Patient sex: M
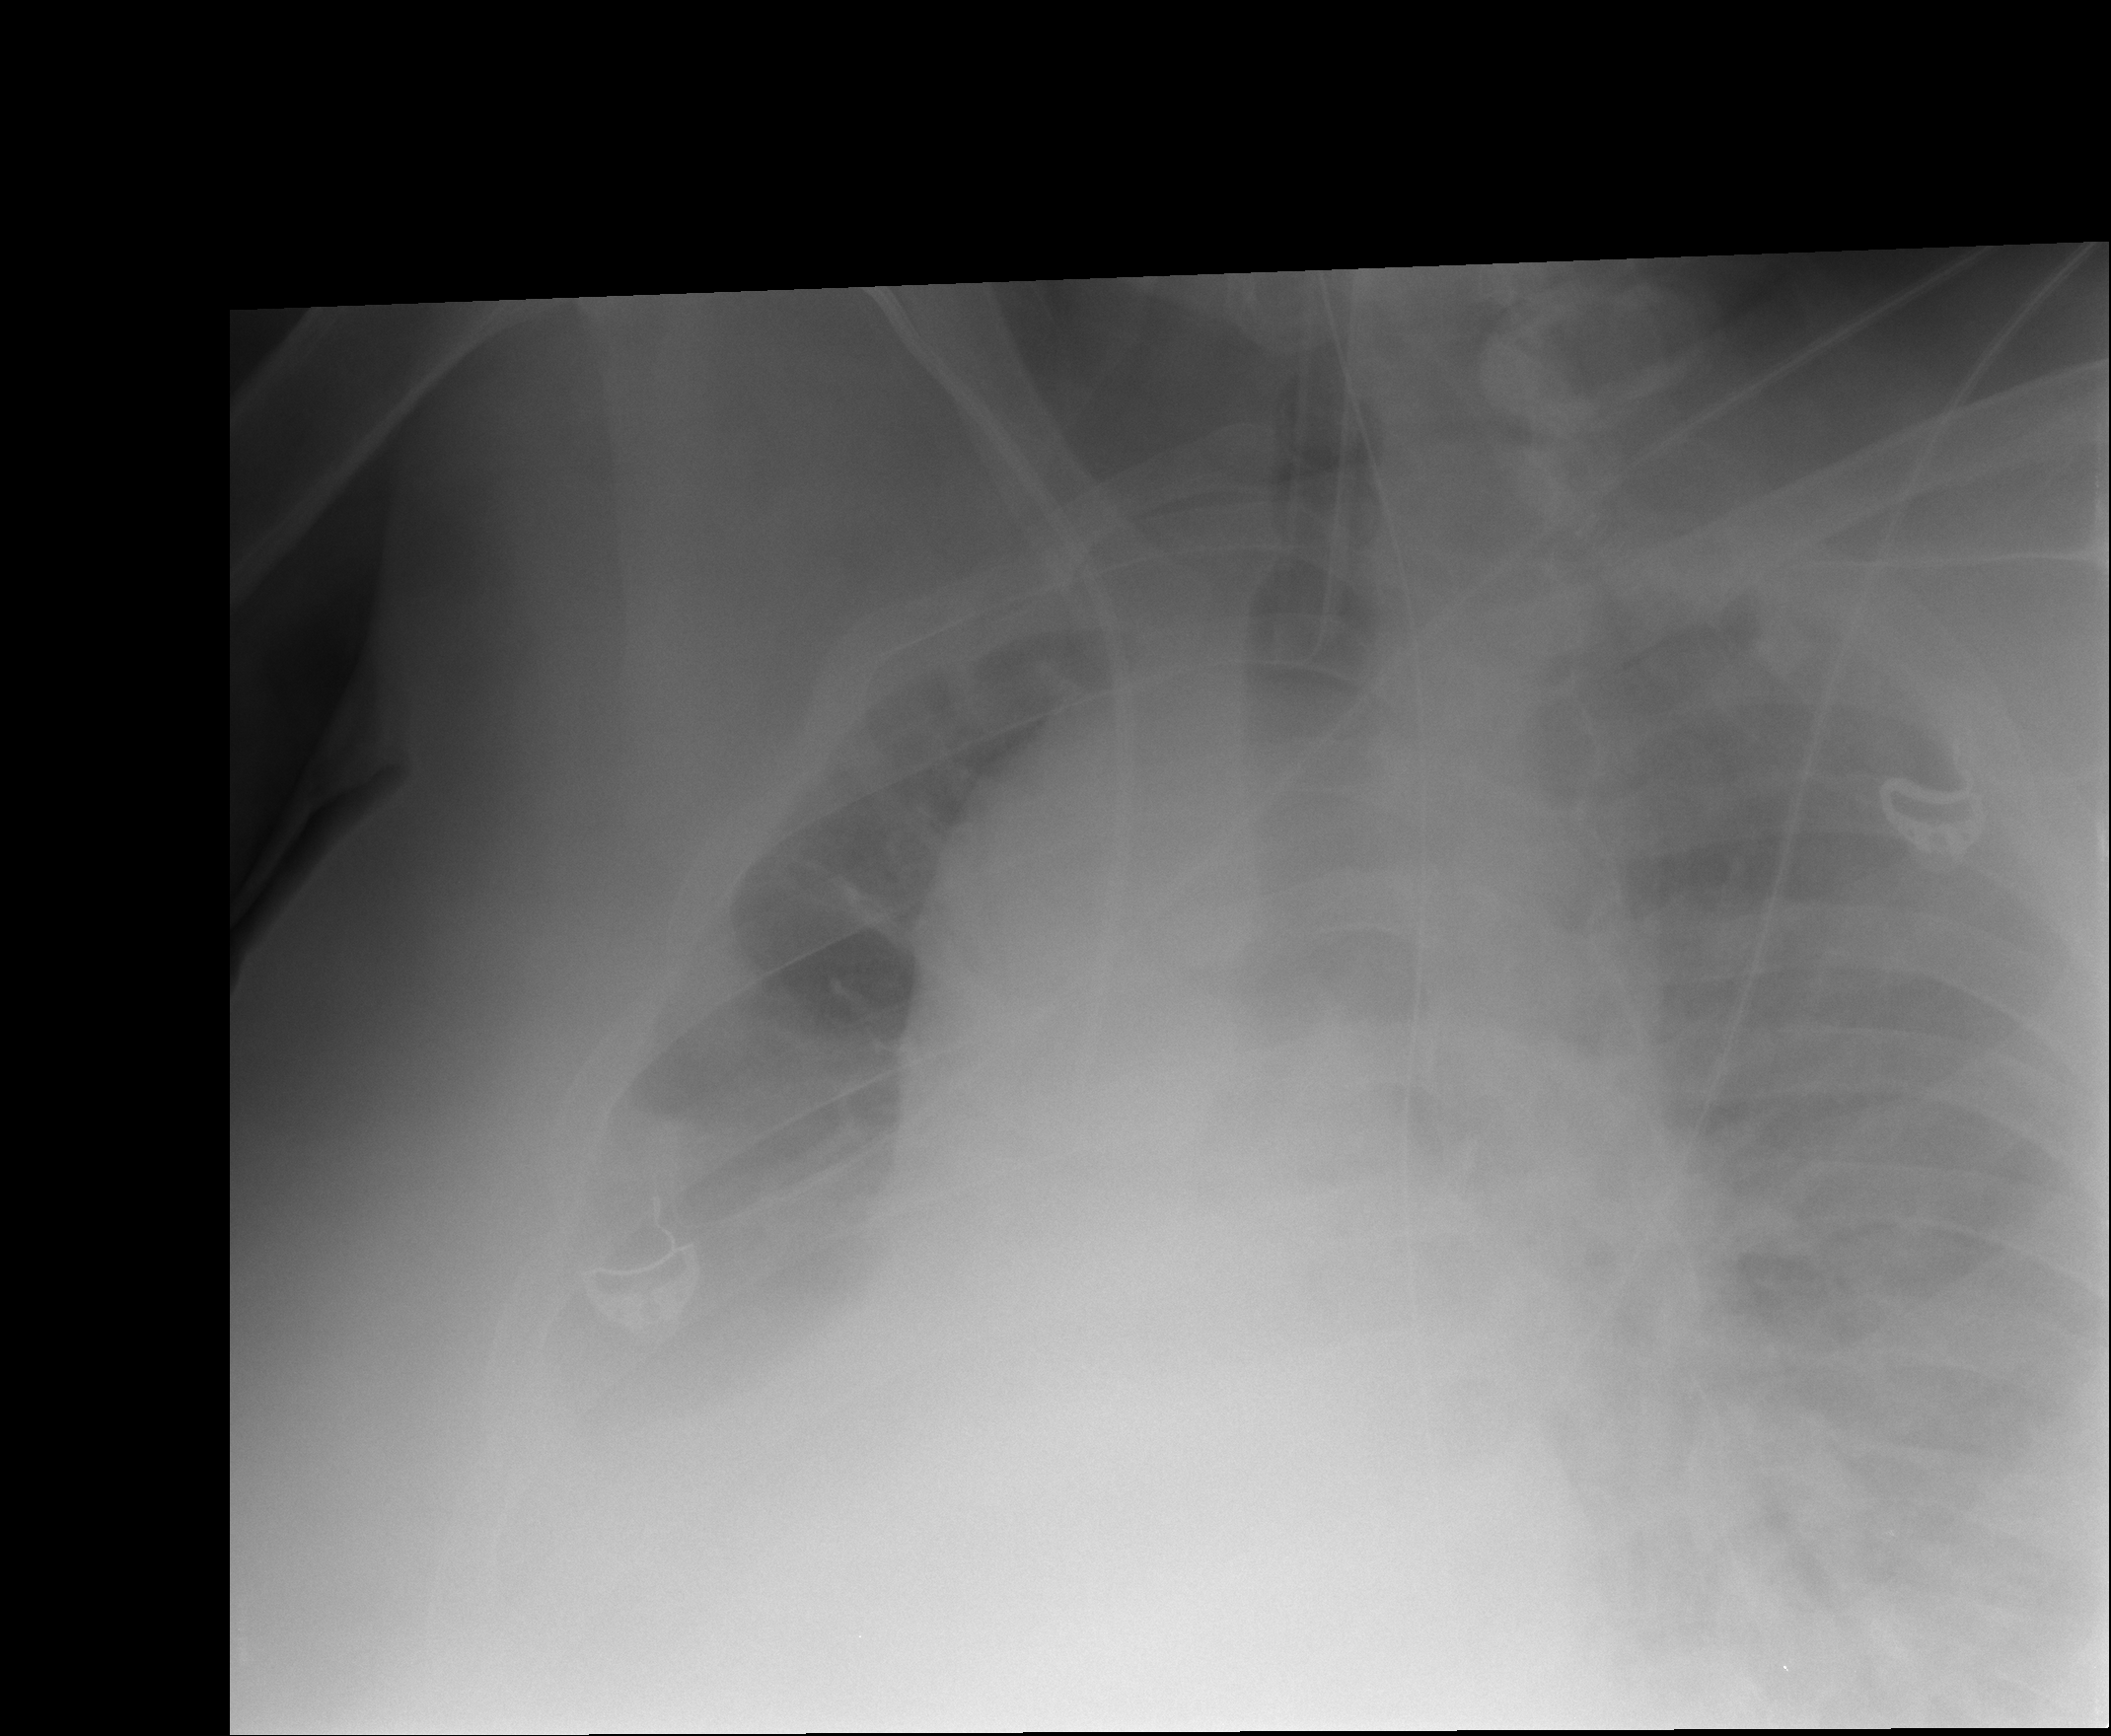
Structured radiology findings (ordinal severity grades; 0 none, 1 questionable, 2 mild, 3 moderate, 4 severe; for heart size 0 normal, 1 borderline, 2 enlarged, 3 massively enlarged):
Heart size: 0
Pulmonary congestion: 2
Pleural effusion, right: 2
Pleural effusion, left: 1
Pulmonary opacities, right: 0
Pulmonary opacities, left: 0
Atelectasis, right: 3
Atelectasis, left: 3